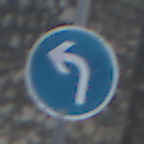
Verkehrszeichen: VorgeschriebeneFahrtrichtungLinks
Umgebung: Outdoor, Suburban
Tageszeit: MorningAfternoon
Wetter: PartlyCloudy
Licht: Natural
Jahreszeit: NotSpecified
Kontrast: LowContrast